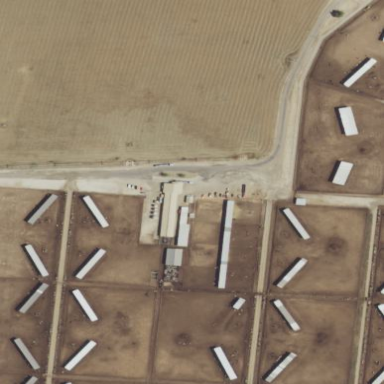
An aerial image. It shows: Farmyard dedicated to raising livestock.